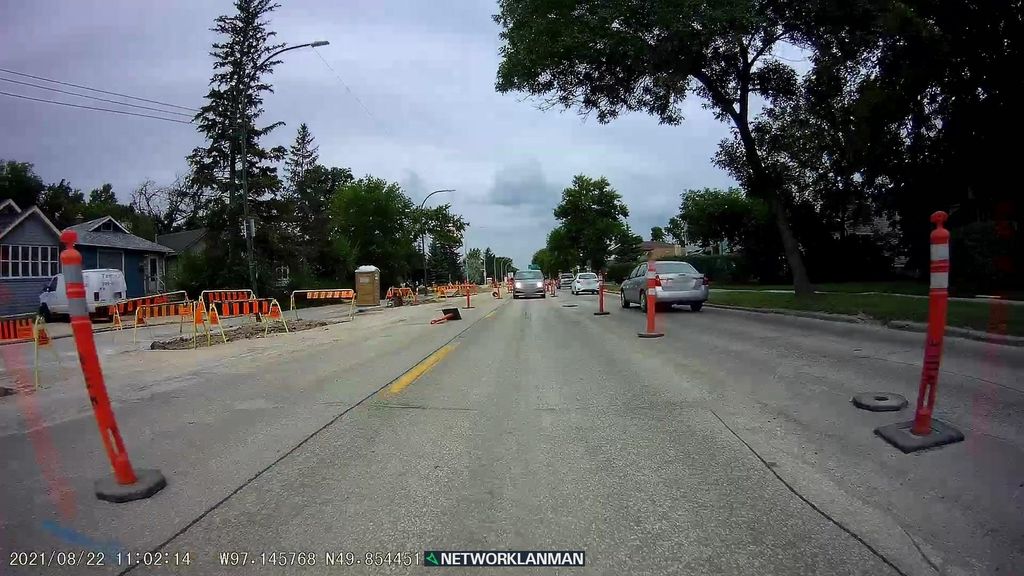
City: winnipeg